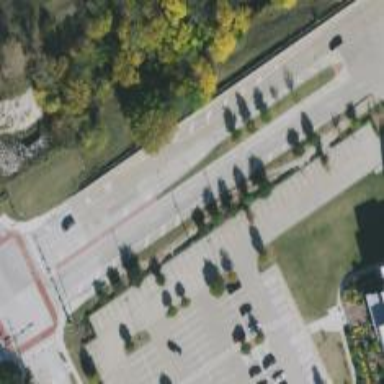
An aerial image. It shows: Tertiary road with separate sidewalk.